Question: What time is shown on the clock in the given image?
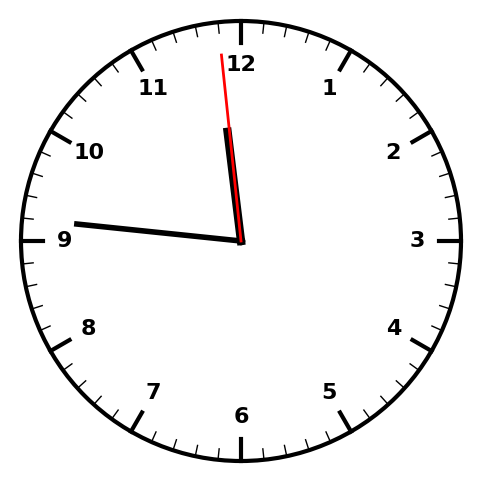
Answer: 11:45:59